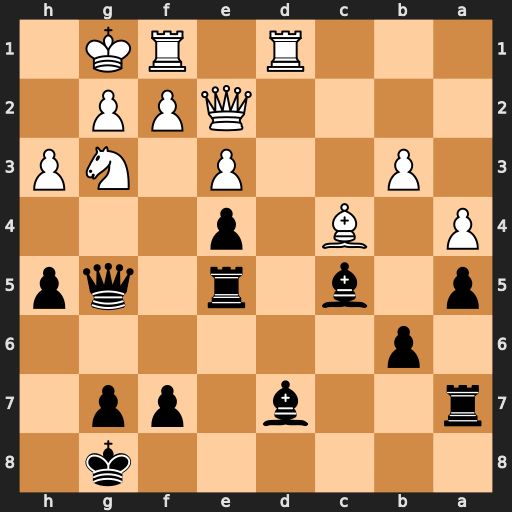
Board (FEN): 6k1/r2b1pp1/1p6/p1b1r1qp/P1B1p3/1P2P1NP/4QPP1/3R1RK1
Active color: b
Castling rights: -
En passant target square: -
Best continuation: h4 Nxe4 Rxe4